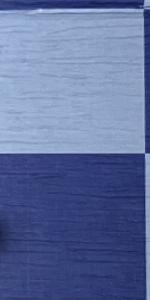
Label: Empty